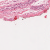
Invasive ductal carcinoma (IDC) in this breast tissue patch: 0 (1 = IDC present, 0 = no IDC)